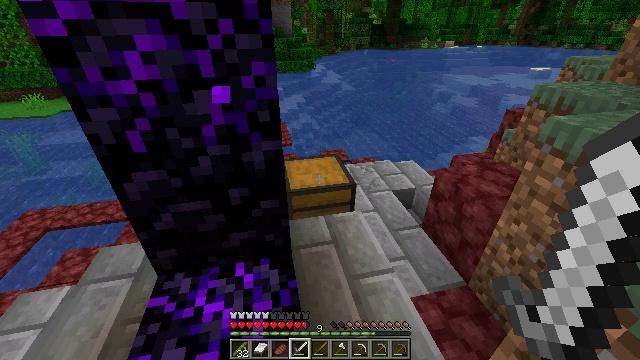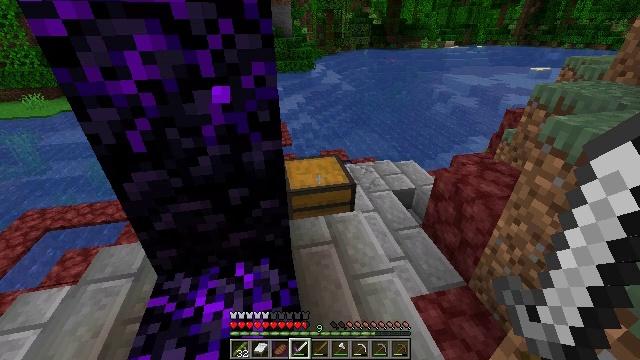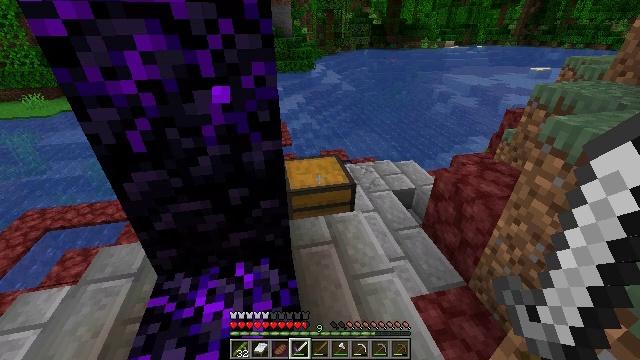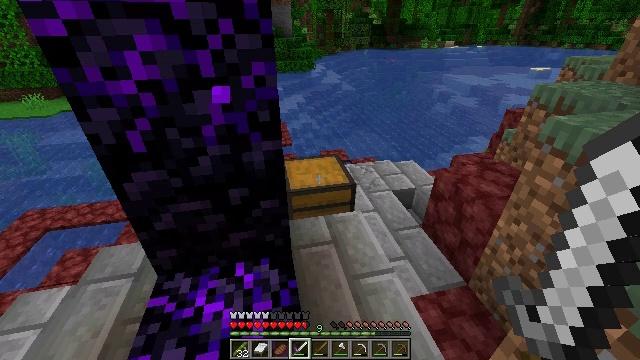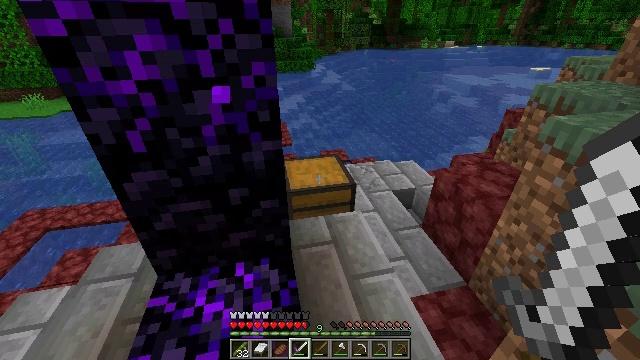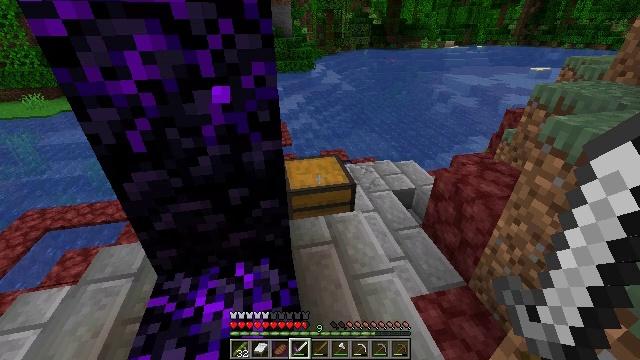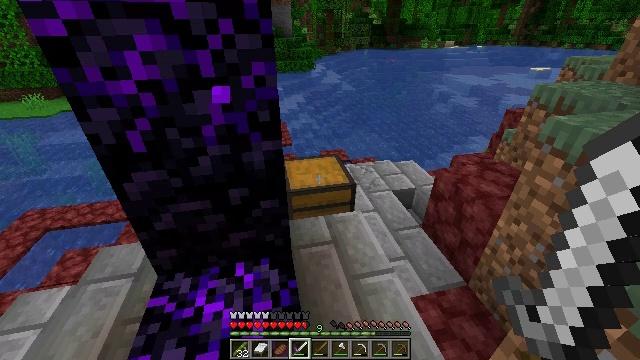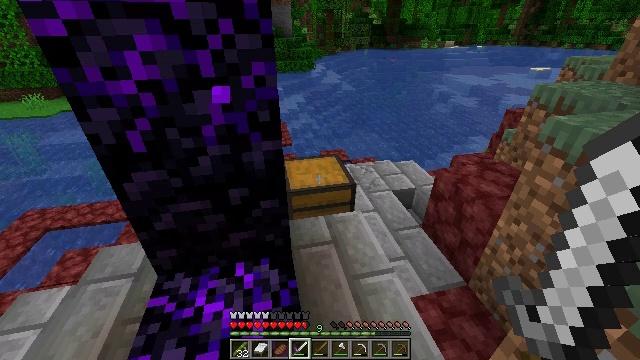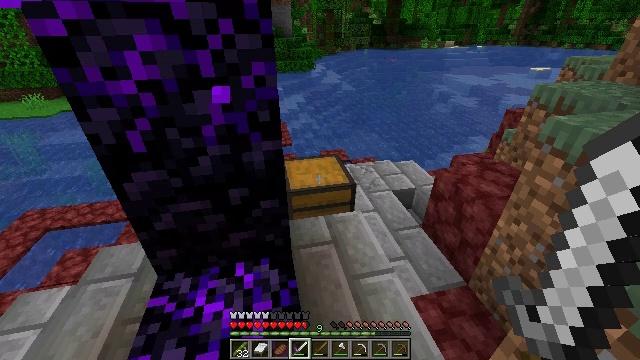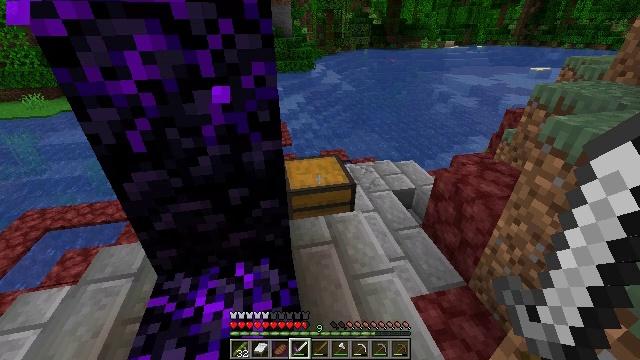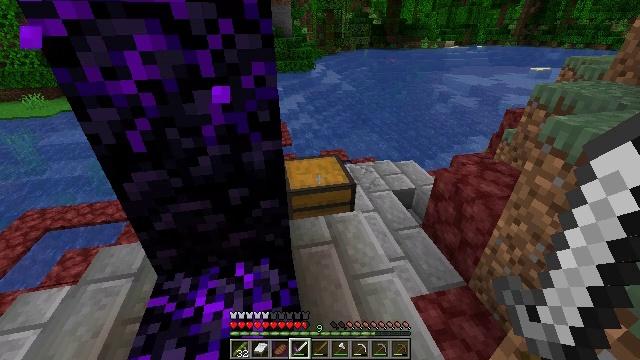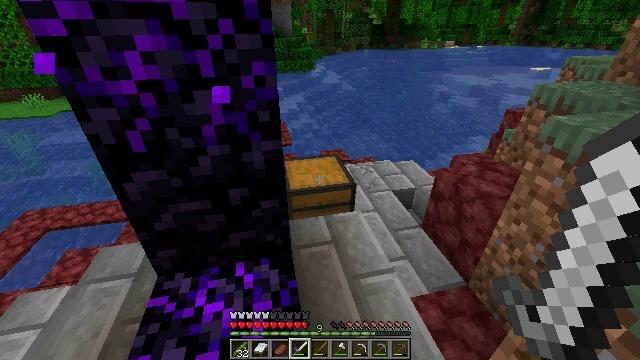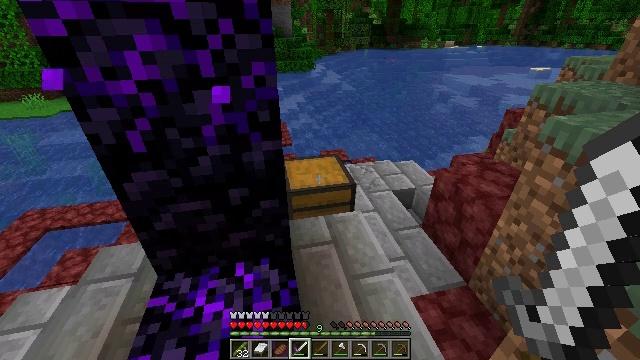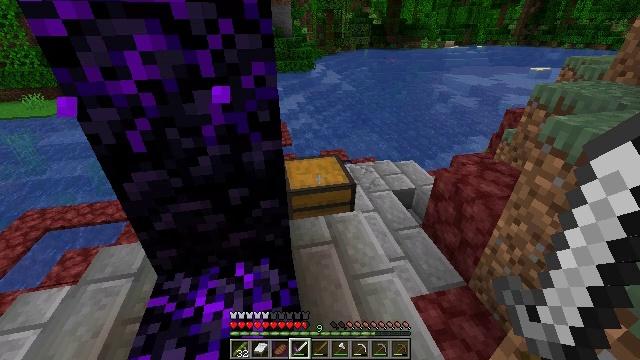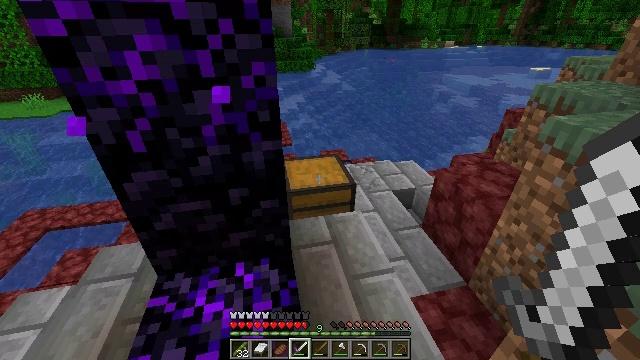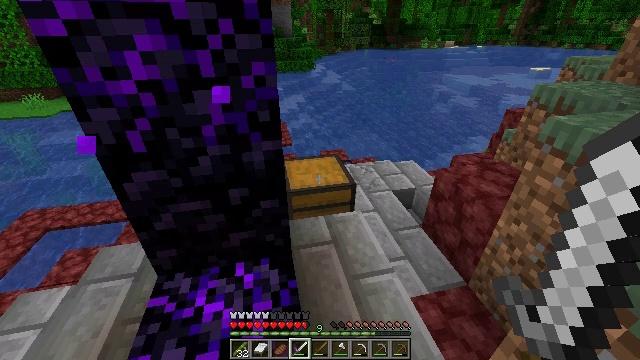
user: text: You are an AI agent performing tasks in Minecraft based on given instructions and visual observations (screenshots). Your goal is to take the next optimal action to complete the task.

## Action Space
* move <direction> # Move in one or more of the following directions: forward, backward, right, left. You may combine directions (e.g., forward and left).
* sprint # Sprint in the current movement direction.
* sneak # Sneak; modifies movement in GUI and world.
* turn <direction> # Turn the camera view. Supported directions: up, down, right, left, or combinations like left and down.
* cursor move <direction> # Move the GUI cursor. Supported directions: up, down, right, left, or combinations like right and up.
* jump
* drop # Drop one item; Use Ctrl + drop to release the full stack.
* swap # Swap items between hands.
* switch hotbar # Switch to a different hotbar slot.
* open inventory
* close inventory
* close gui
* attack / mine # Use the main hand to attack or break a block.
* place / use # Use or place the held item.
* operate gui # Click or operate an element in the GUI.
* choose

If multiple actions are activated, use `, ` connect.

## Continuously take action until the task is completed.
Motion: motion action
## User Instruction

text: Break the grass block.
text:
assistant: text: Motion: no_op
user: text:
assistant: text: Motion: no_op
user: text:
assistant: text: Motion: no_op
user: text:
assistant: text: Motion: no_op
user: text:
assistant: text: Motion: no_op
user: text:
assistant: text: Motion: no_op
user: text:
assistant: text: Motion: no_op
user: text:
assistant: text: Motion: no_op
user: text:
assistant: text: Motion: no_op
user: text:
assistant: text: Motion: no_op
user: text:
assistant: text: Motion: no_op
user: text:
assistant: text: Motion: no_op
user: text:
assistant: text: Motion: no_op
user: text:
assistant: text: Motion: no_op
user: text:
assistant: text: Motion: no_op
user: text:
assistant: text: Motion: no_op
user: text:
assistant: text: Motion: no_op
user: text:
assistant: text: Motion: no_op
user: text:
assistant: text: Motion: no_op
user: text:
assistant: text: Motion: no_op
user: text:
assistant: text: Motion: no_op
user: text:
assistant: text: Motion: no_op
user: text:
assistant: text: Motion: no_op
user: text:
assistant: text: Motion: no_op
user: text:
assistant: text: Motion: no_op
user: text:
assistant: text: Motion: no_op
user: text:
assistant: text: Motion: no_op
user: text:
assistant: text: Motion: no_op
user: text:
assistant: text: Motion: no_op
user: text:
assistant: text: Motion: no_op